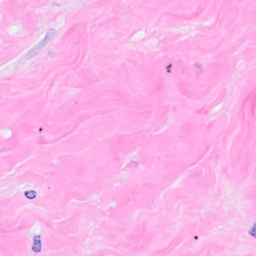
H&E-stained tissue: Breast